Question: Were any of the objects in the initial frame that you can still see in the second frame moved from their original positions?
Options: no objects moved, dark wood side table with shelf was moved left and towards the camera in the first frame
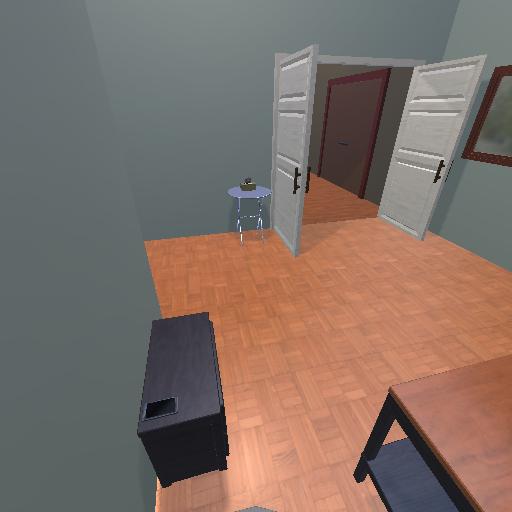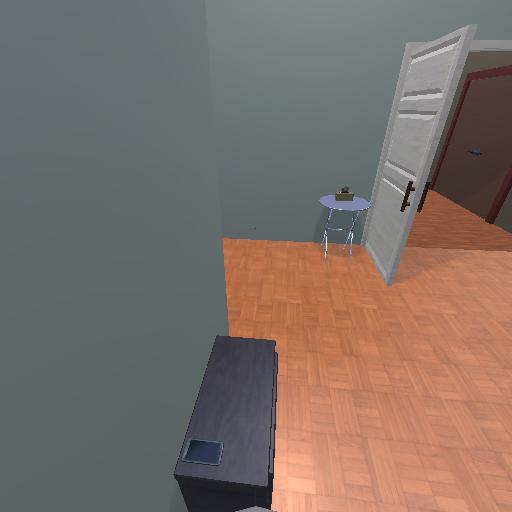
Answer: no objects moved